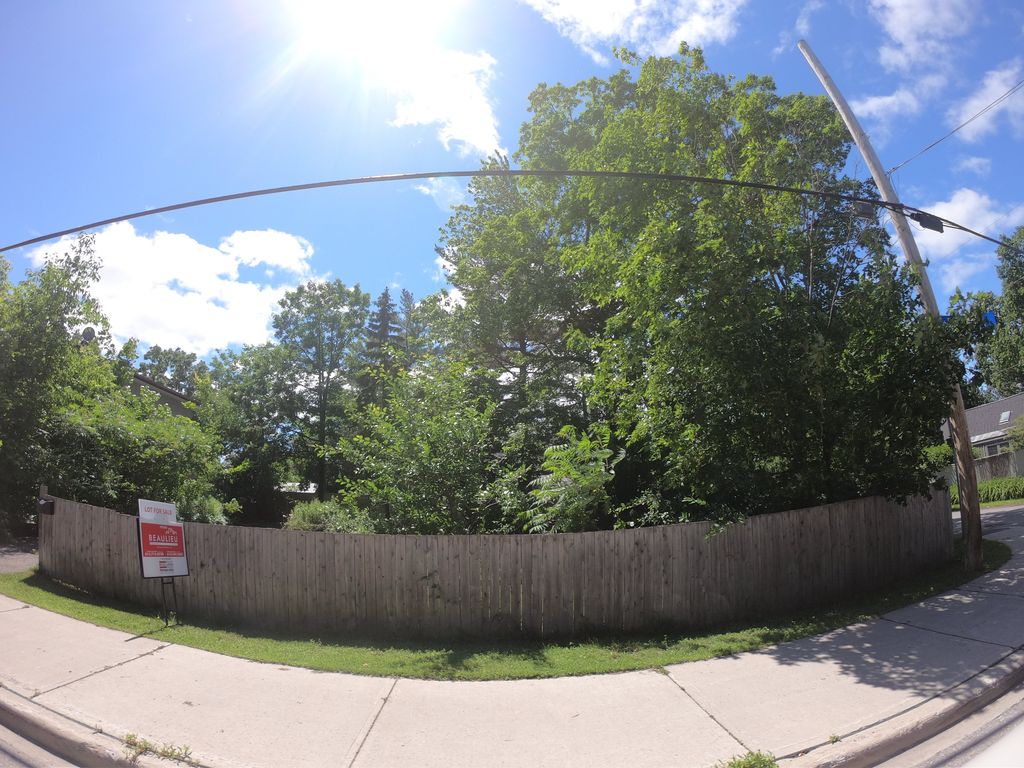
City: ottawa-gatineau